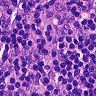
Metastatic tissue present: no